RGB frame:
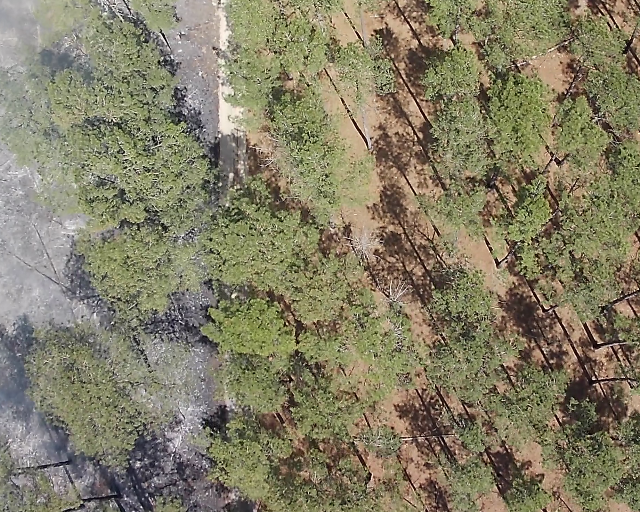
Thermal frame:
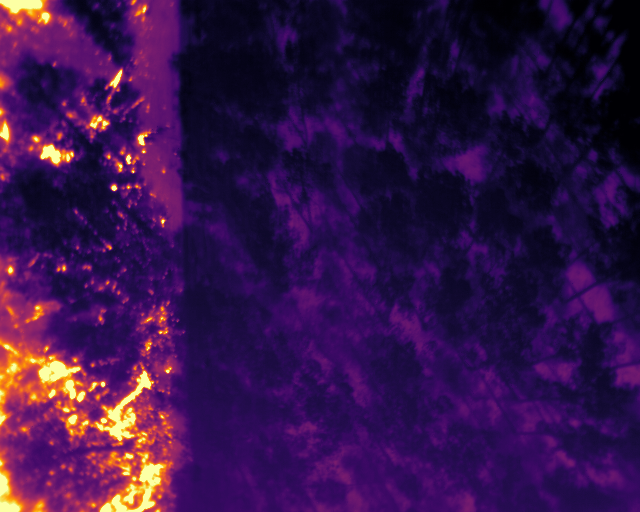
Captured: 2026-02-27 02:40:10
Pixels at or above 80 °C: 12099 (fraction of frame: 0.03692)